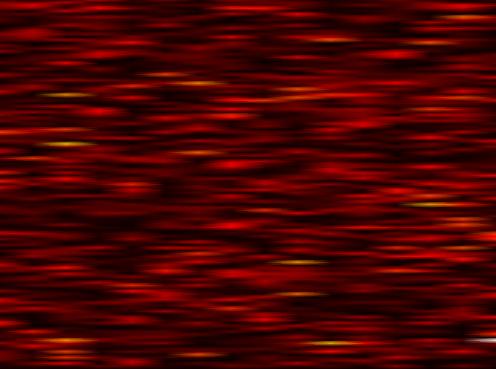
Label: FOFDM